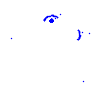
Particle: electron